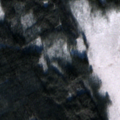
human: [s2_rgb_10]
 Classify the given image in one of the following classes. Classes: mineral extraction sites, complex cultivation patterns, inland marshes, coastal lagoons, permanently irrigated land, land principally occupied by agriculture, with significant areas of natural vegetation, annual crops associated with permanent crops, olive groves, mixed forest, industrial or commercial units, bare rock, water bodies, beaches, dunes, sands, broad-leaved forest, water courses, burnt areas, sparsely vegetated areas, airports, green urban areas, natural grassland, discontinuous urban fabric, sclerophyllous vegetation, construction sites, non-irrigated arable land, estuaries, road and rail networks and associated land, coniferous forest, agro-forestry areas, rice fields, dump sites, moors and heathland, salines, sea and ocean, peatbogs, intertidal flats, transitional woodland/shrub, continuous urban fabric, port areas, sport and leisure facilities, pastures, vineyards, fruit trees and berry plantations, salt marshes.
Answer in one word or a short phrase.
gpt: coniferous forest, mixed forest, peatbogs